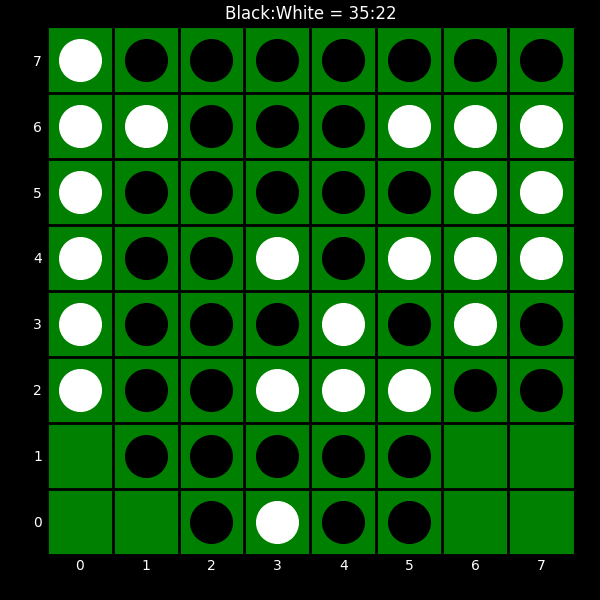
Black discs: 35
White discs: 22